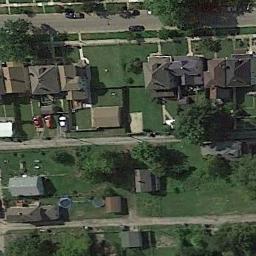
Label: residential